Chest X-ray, AP view. Patient: 33 years old, sex F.
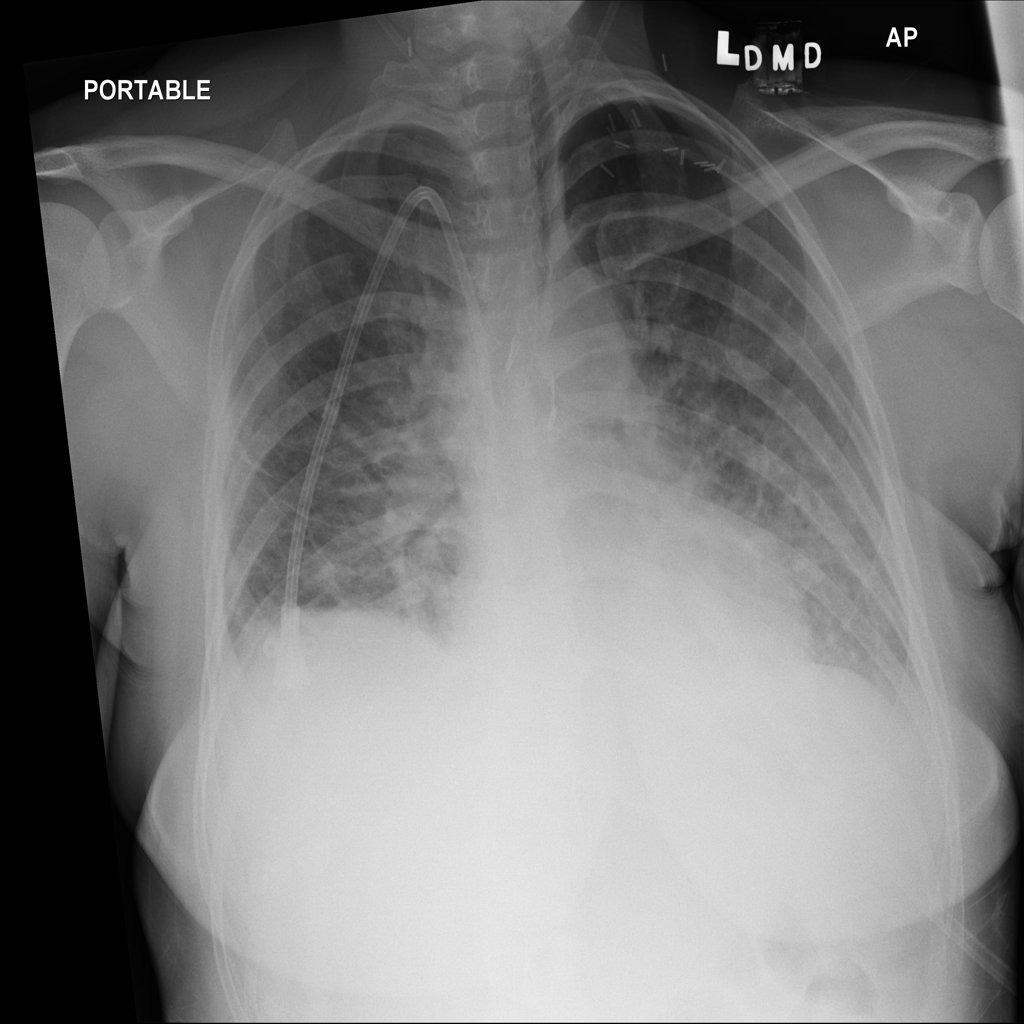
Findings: Edema, Infiltration